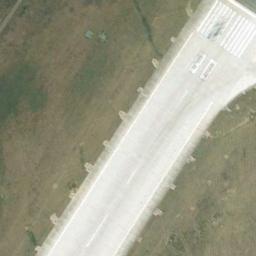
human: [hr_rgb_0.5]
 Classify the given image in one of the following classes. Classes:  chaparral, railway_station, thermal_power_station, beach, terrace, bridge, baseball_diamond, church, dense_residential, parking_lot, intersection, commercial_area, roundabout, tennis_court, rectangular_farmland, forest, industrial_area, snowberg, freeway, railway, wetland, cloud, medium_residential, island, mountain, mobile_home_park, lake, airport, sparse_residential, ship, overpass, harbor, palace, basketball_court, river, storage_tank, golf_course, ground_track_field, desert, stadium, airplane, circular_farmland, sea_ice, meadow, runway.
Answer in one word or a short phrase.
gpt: runway